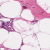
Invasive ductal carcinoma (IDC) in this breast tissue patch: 0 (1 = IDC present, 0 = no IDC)